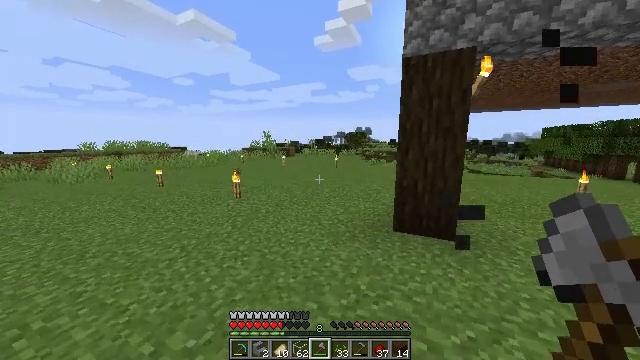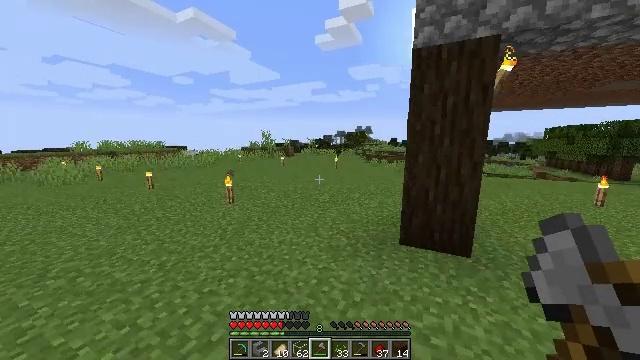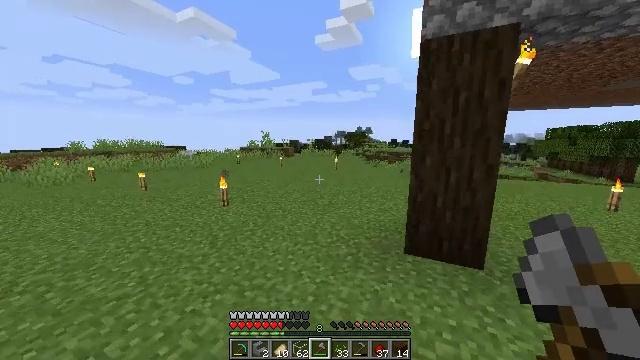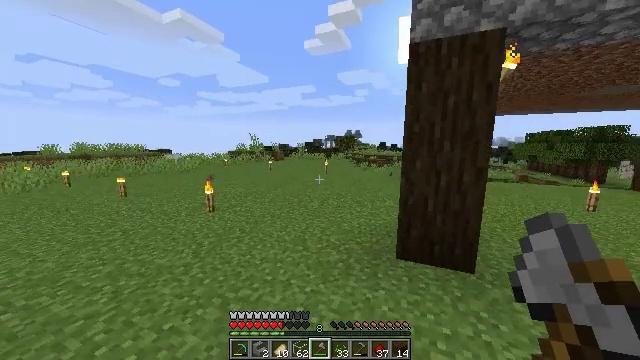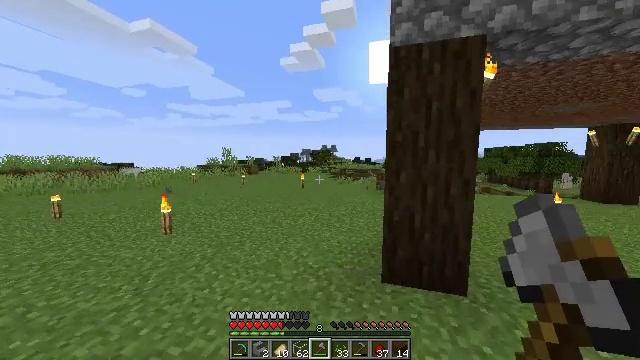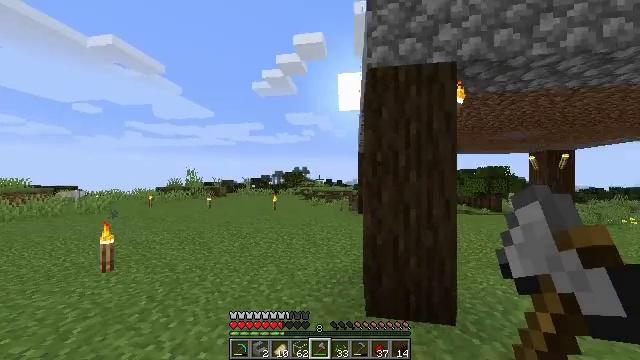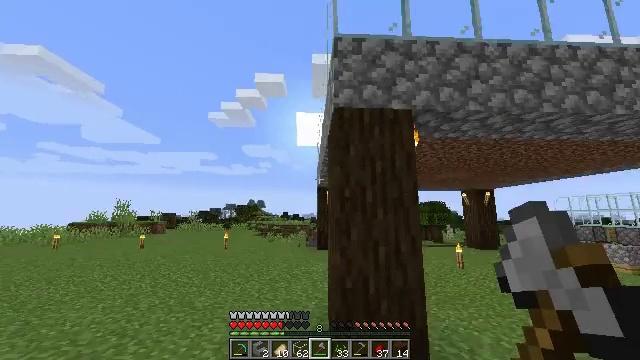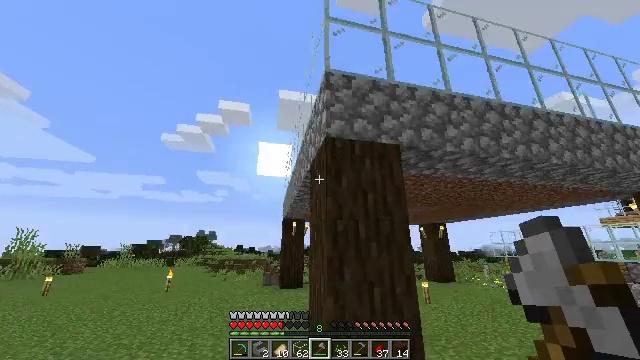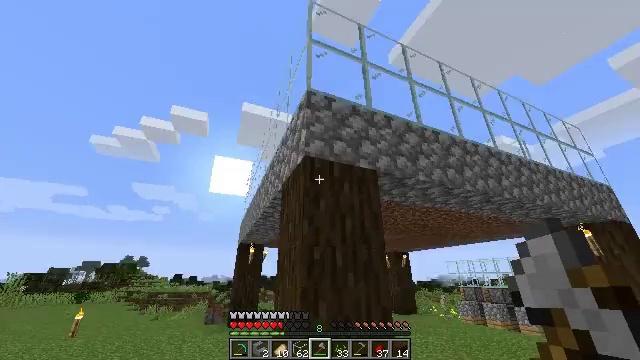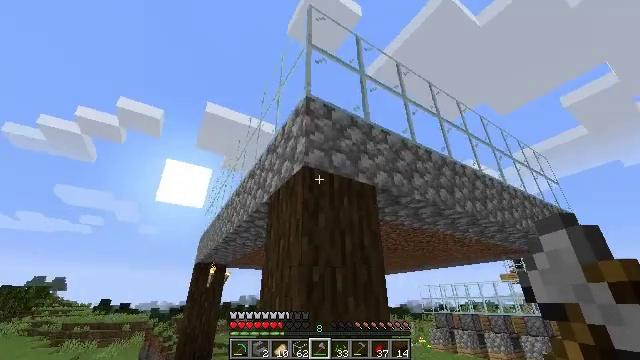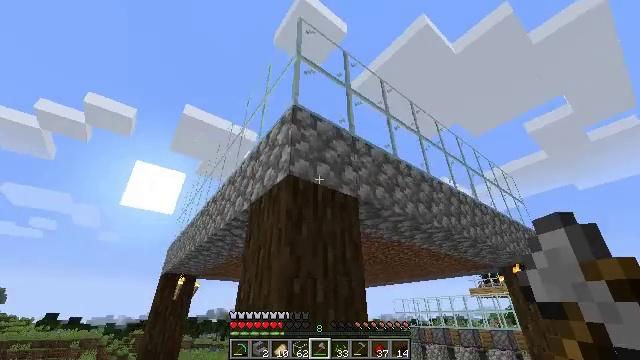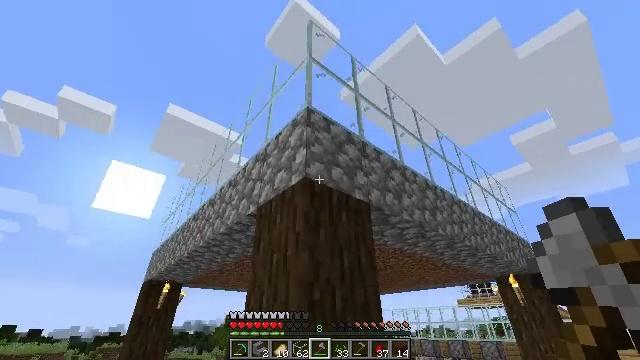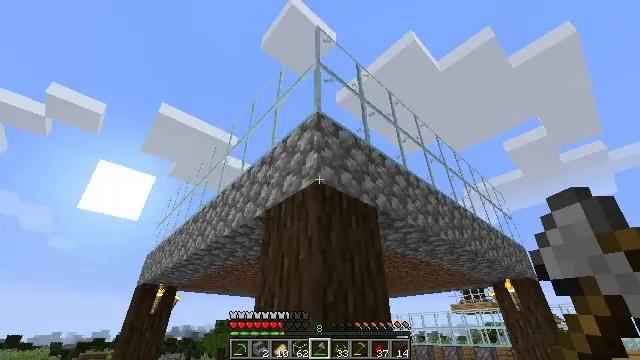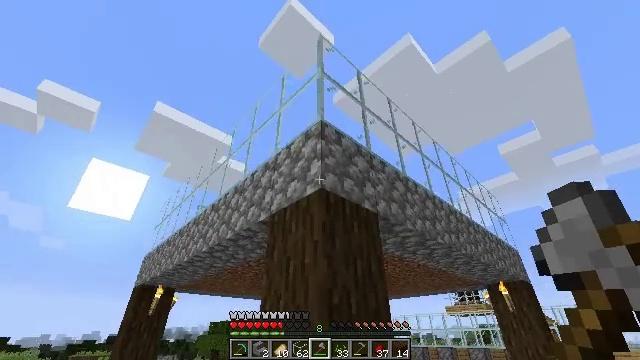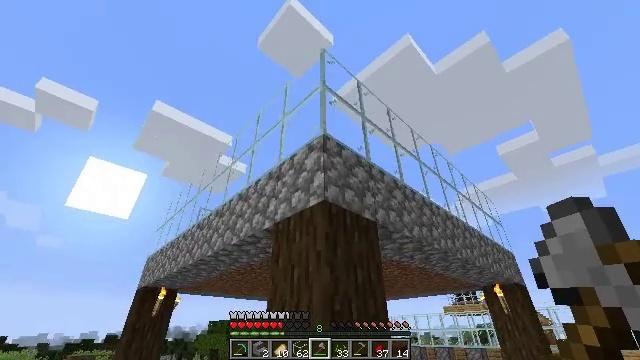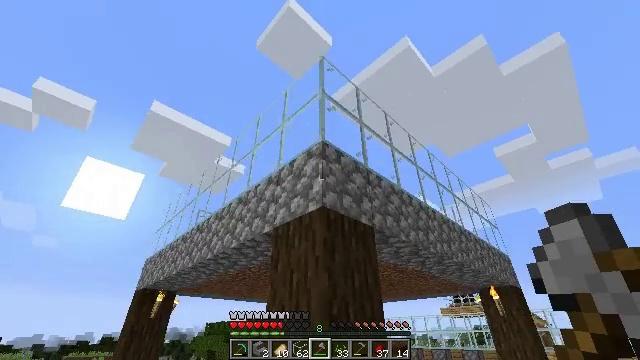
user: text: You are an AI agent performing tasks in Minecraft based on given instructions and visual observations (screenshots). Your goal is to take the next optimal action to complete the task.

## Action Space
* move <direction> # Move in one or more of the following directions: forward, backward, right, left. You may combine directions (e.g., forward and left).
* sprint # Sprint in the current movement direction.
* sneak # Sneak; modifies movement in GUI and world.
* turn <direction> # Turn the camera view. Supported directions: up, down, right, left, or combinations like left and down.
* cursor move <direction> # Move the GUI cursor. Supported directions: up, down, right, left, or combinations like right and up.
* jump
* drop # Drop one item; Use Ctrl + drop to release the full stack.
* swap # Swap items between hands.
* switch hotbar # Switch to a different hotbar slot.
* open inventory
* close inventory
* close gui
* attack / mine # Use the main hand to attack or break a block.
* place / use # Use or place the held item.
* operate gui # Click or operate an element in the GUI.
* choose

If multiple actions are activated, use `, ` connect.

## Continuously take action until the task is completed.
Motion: motion action
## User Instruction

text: Create a dark oak trapdoor using dark oak planks.
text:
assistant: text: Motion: move forward, sprint
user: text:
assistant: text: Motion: move forward
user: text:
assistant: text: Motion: move forward, turn right
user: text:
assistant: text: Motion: move forward, turn right and up
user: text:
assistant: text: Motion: move forward and move left, turn right and up
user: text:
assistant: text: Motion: move forward and move left, turn right and up
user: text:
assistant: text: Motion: move left, turn right and up
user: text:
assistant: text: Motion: move left, turn right and up
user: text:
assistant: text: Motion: move left, turn right and up
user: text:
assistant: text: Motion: move left, turn right and up
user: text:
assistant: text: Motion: move left, turn right and up
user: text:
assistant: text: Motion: move back, turn right
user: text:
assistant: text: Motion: move back, turn right
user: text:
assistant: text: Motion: move back
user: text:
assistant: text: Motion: move back
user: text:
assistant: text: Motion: move back
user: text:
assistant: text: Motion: move back
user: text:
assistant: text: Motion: move back
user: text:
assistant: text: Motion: move back
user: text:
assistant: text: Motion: move back
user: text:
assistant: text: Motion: move back
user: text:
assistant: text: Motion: move back
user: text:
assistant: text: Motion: move back
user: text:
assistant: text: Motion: move back and move left, turn right and down
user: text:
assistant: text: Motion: move back and move left, turn right and down
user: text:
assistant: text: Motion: move left, turn right and down
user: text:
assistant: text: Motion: move left, turn right and down
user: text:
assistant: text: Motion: move left, turn right and down
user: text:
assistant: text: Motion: move left
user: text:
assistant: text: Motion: move left